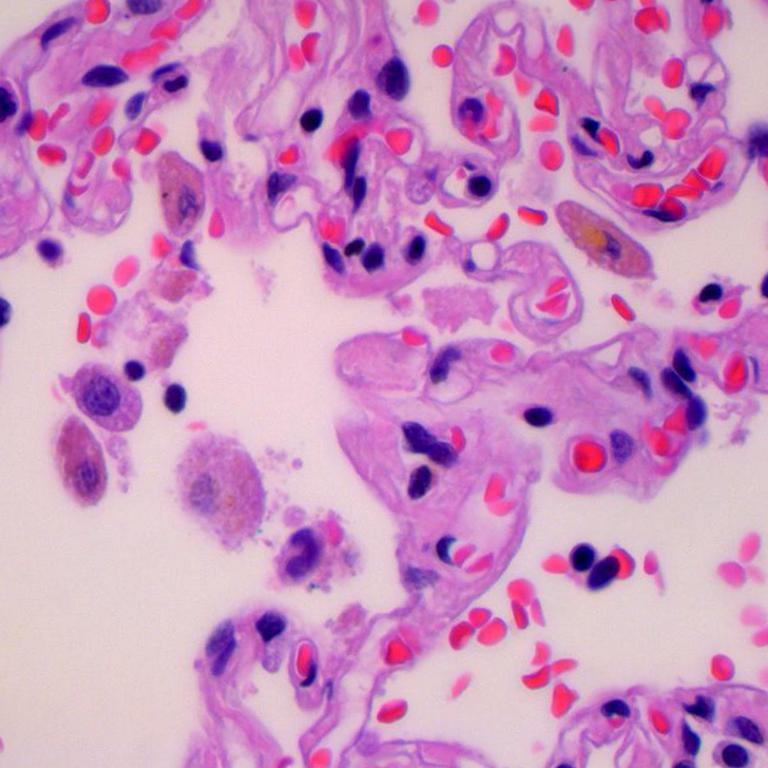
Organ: lung
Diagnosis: benign